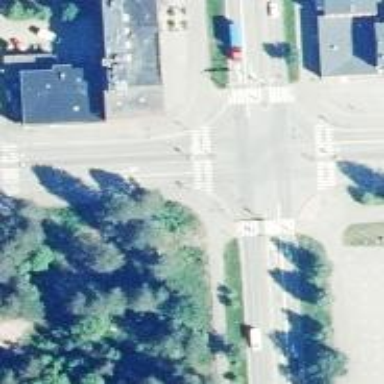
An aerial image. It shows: Footway with zebra crossing.